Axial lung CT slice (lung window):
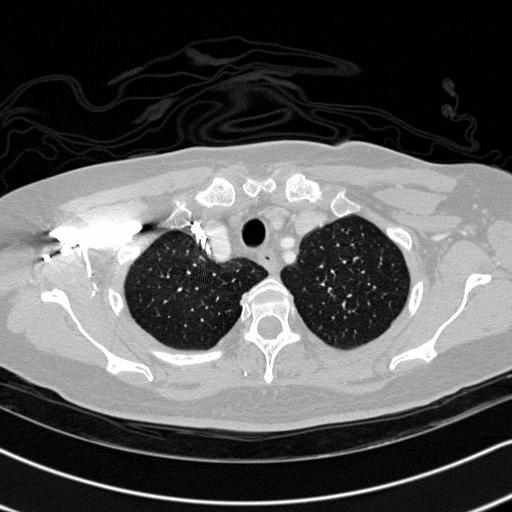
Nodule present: no